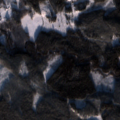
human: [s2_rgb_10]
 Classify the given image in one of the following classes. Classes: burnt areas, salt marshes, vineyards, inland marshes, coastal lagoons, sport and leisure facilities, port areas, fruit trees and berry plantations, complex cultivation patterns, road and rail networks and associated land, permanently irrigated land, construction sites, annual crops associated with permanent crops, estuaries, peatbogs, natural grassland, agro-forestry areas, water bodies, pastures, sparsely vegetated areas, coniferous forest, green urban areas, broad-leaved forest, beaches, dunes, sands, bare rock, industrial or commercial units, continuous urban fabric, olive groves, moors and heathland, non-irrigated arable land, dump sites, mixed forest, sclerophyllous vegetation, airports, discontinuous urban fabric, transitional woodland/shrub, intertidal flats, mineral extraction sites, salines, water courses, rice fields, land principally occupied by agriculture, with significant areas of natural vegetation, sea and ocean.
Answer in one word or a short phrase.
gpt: land principally occupied by agriculture, with significant areas of natural vegetation, coniferous forest, mixed forest